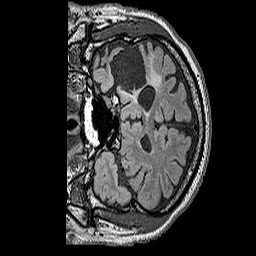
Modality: FLAIR
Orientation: coronal
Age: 50
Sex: male
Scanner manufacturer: siemens
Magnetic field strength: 3 T
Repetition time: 6 s
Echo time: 0.388 s